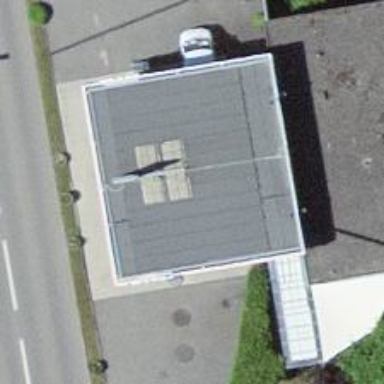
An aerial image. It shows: Fuel station.